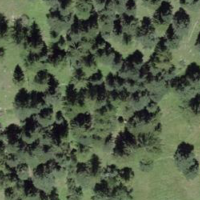
EUNIS habitat code: 23
Species observed at this site:
Epipactis atrorubens